Field crop: maize
Growth stage: 2
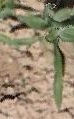
Species: maize